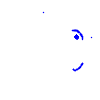
Particle: electron